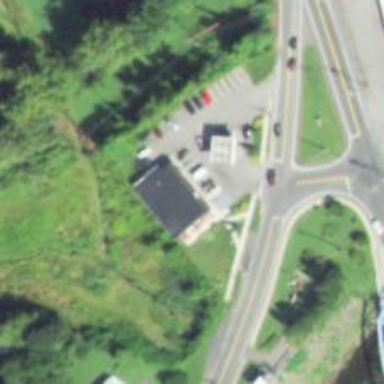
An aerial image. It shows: Convenience shop.